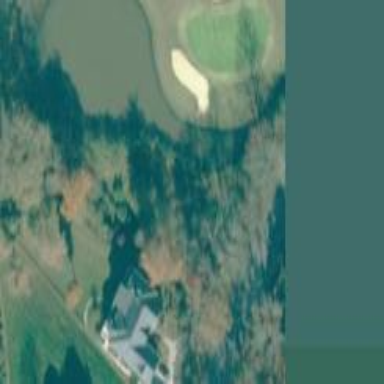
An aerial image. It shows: Water hazard on golf course. The hazard is natural water feature.